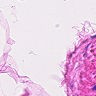
Metastatic tissue present: no